Question: I have created a view on a local server, that gets it's data from a linked server. On the linked I only have Read rights.
I am trying to improve the performance of my view, I tried to create the view WITH SCHEMABINDING, but are not allowed to use SCHEMABINDING on remote access. I tried reading up on Materialized Views, Yes I know it is a function in Oracle, but wanted to know if there is something similar in SQL server 2008 r2.
Any Ideas on how to increase the performance of my query?
'''
CREATE VIEW [dbo].[vw_CustomerServiceLevel]
AS
SELECT *
FROM [10.205.0.70].Freightware.dbo.CustomerServiceLevelReportEOF RF
INNER JOIN [10.205.0.70].Freightware.dbo.CustomerServiceLevelReportDetail RD
ON (RD.HeaderGUID=RF.HeaderGUID)
INNER JOIN [10.205.0.70].Freightware.dbo.CustomerServiceLevelReportHeader RH
ON (RH.HeaderGUID=RD.HeaderGUID)
LEFT JOIN SDBPHASE2DW.dbo.DimDate dd
ON CONVERT(VARCHAR(10), RH.StartDate, 103) = CONVERT(VARCHAR(10), dd.FullDate, 103)
LEFT JOIN SDBPHASE2DW.dbo.DimDate dd2
ON CONVERT(VARCHAR(10), RH.EndDate, 103) = CONVERT(VARCHAR(10), dd2.FullDate, 103)
'''

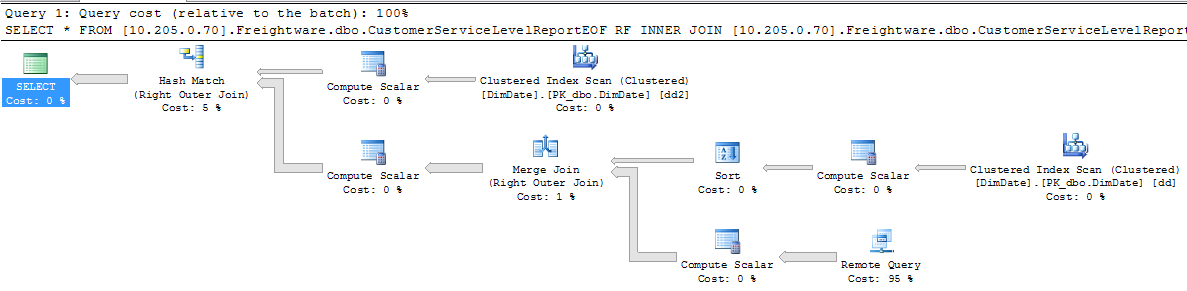
Answer: There are few things that you can do in order to optimize your code:
1. Do you need all returns columns?If not, select only the columns you need.
2. Do you need to convert the fields on which joins are made. It seems that they are the same, so you can remove the convert statements.
3. Do you need all the records?If not, just use a use defined function instead a view - it will be the same as your view, except you are able to pass to it some parameters that will cut the returned data.